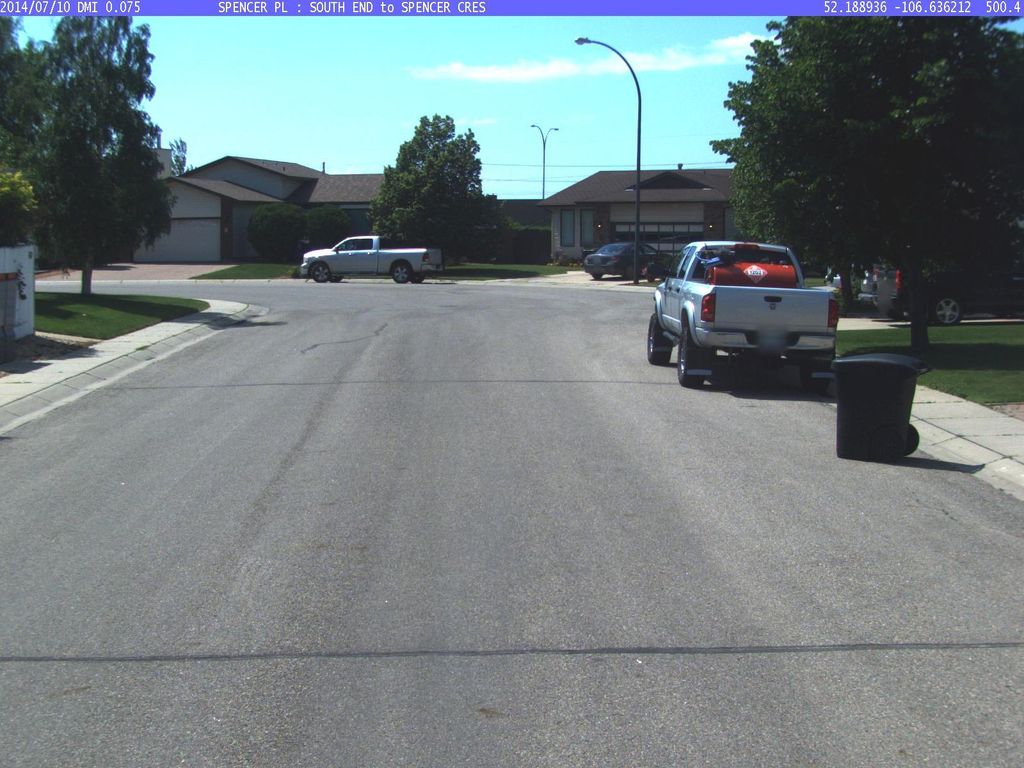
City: saskatoon